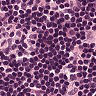
Metastatic tissue present: no